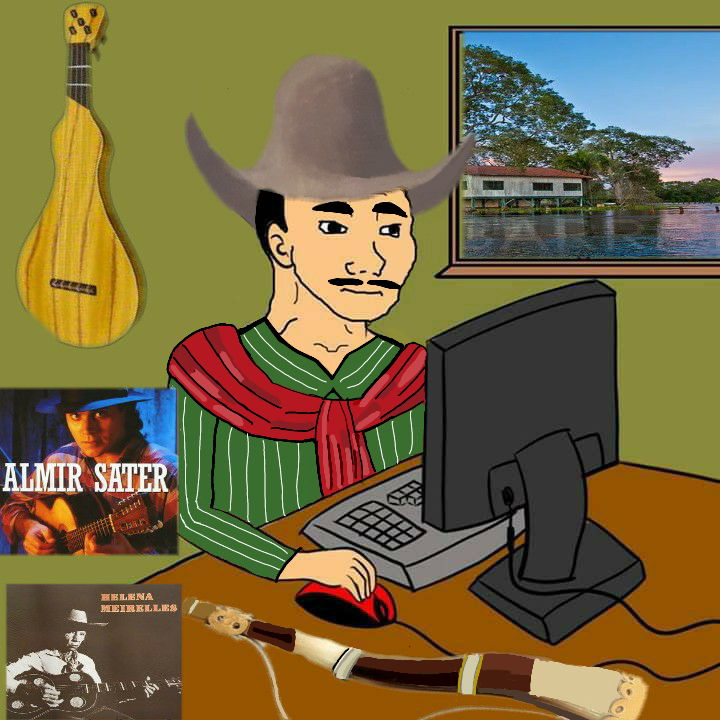
Label: 5_Wojak_with_Background